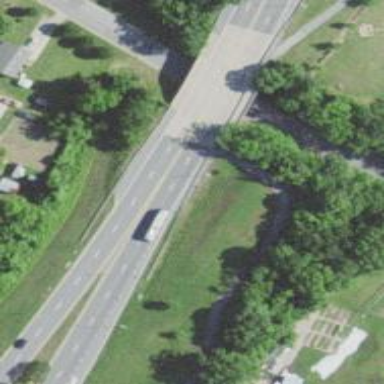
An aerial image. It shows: Primary highway bridge.